Question: I've used class methods and even written them following along with books.
I've heard of them described as factory methods.
I understand that they operate on a class itself, rather than an instance of a class.
I've also read up on them but I still don't feel like I really understand them.
Can you offer any good metaphors or key distinctions that would help myself and others understand class methods?
Part of my problem seems to be the dynamic between when you are operating on a class vs an instance of a class. That remains a slippery issue as well which seems very relevant in this discussion.
Could someone try and relate class methods to a real world metaphor?
I've explained resistance to my friends with no science background like this. It's not perfect but it helps a lot.
Imagine water flowing through a pipe unimpeded. Now imagine we have a butterfly valve (just like the image attached). Let's close the valve 80% of the way so much less water can flow through. The valve is "like" a resistor in a electric circuit and the water is "like" the electricity and the pipe is the wire. To increase the resistance of the resistor is "like" progressively closing the valve in the pipe of flowing water.
Is there a way to draw a metaphor between a car factory, a peanut butter sandwich or something similarly tangible?
Thanks for the help.
-A

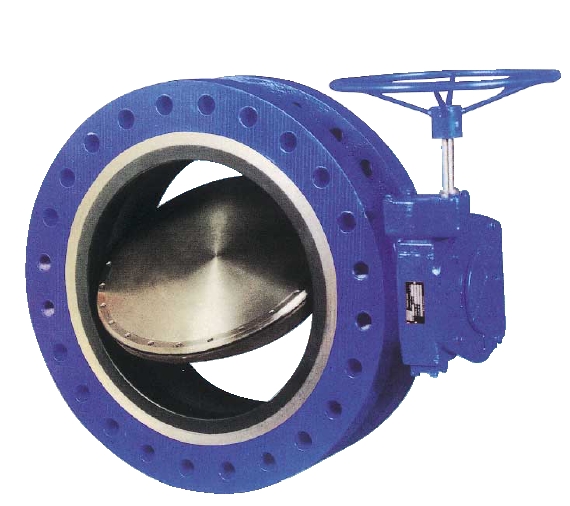
Answer: Think of a class as a soda machine. The cans (instances) are generally the more useful item, but the machine itself is a thing that you interact with as well. When you push certain buttons (class methods) on the machine, it will give you cans. There may also be buttons that tell you the price of soda, or return your coin, or anything else the machine's creator (you) thought to give the machine buttons for. The machine is definitely distinct from the cans -- it just defines what kind of soda you can get.
(For clarity: This isn't actually a class-instance relationship in the example. Sodas are not instances of a soda machine, just like water is not actually electricity. But it is a good mirror of how relate to and interact with classes and instances in a language like Objective-C.)